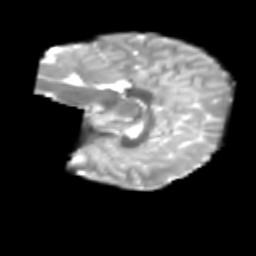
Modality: T2w
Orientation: sagittal
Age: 7
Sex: female
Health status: healthy